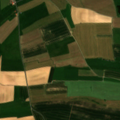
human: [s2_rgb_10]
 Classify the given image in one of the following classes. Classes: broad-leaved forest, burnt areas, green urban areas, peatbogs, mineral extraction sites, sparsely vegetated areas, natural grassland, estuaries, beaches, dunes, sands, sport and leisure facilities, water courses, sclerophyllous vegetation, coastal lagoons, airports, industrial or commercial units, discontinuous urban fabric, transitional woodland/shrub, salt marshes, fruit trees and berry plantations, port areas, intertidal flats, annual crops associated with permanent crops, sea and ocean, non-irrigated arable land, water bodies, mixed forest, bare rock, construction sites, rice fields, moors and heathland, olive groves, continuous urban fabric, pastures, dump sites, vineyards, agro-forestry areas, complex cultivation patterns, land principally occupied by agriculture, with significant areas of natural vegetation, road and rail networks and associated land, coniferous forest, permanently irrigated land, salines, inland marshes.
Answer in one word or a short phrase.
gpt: non-irrigated arable land, pastures, mixed forest